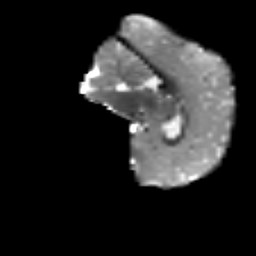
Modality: T2w
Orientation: sagittal
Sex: male
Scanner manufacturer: siemens
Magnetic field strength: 3 T
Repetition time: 5 s
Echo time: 0.071 s